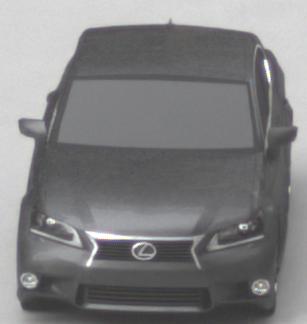
Make: Lexus
Model: GS 250
Detailed model: GS (L10)
Model produced from: 2012/06
Model produced until: 2013/12
Doors: 4
Color: gray
Road condition: dry road
Daytime: midday
Contrast: low contrast